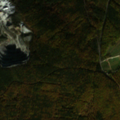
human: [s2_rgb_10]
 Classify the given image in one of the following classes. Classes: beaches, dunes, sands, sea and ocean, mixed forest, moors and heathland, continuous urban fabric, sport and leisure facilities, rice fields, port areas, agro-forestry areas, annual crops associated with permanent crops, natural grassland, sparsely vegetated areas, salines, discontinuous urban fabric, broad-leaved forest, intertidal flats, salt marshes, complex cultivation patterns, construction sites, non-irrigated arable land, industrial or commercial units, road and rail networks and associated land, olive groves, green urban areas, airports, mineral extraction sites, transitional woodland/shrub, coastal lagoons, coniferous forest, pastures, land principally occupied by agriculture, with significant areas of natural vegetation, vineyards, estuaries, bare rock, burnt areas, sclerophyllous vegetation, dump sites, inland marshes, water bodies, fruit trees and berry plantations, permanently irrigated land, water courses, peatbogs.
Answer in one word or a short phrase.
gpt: mineral extraction sites, vineyards, broad-leaved forest, mixed forest